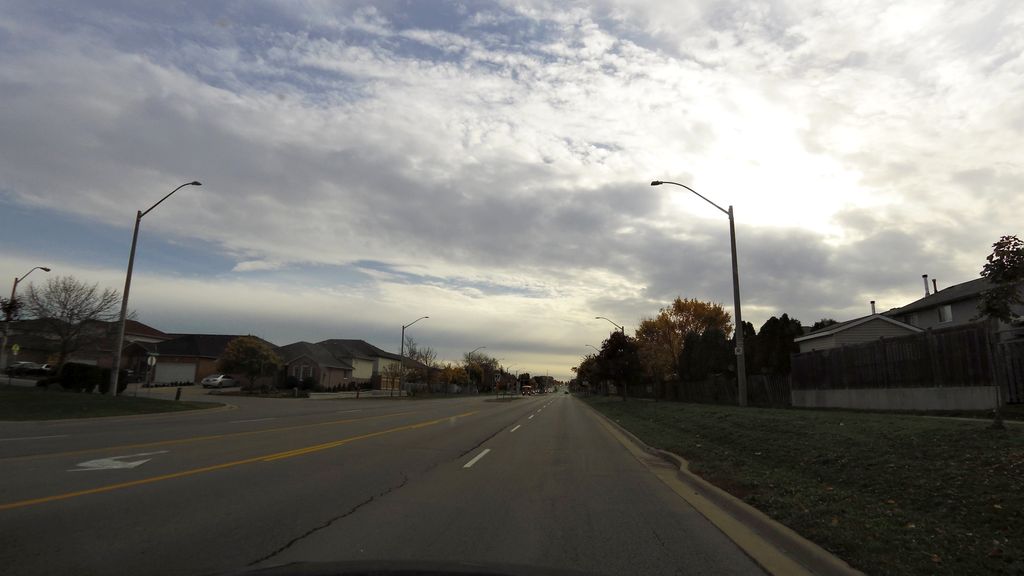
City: hamilton